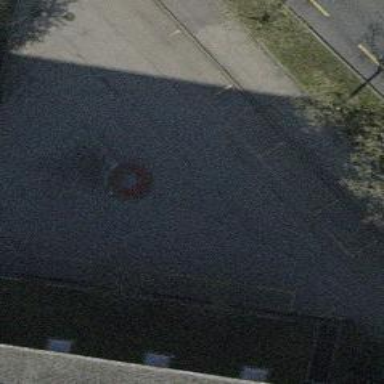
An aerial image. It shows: Mini roundabout on the road.